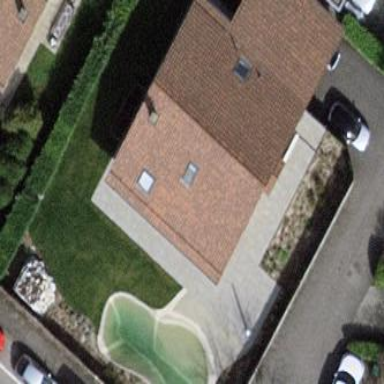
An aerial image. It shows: Garden enclosed by fence.